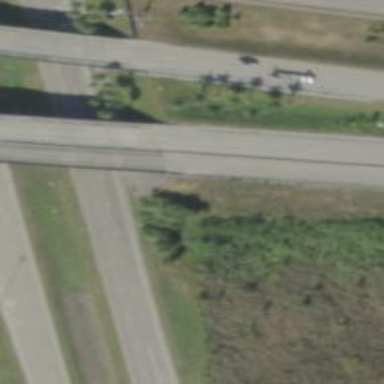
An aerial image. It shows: Motorway link bridge.